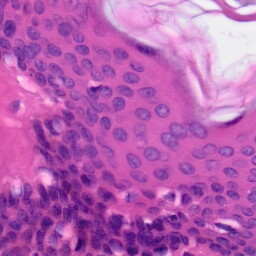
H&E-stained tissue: Skin